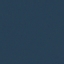
Land use / land cover: SeaLake